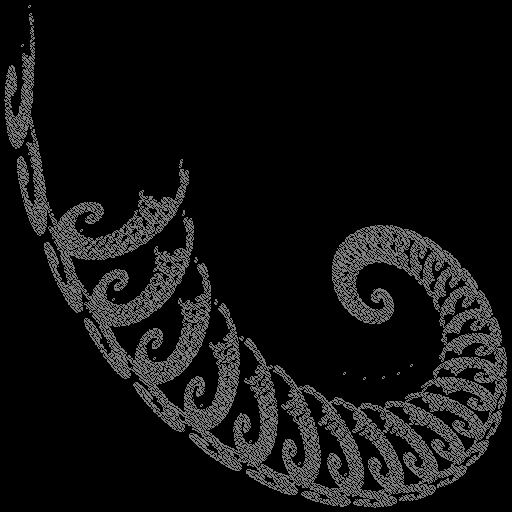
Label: ammonite